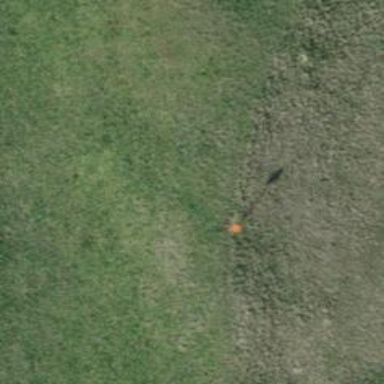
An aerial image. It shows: Aerial marker.